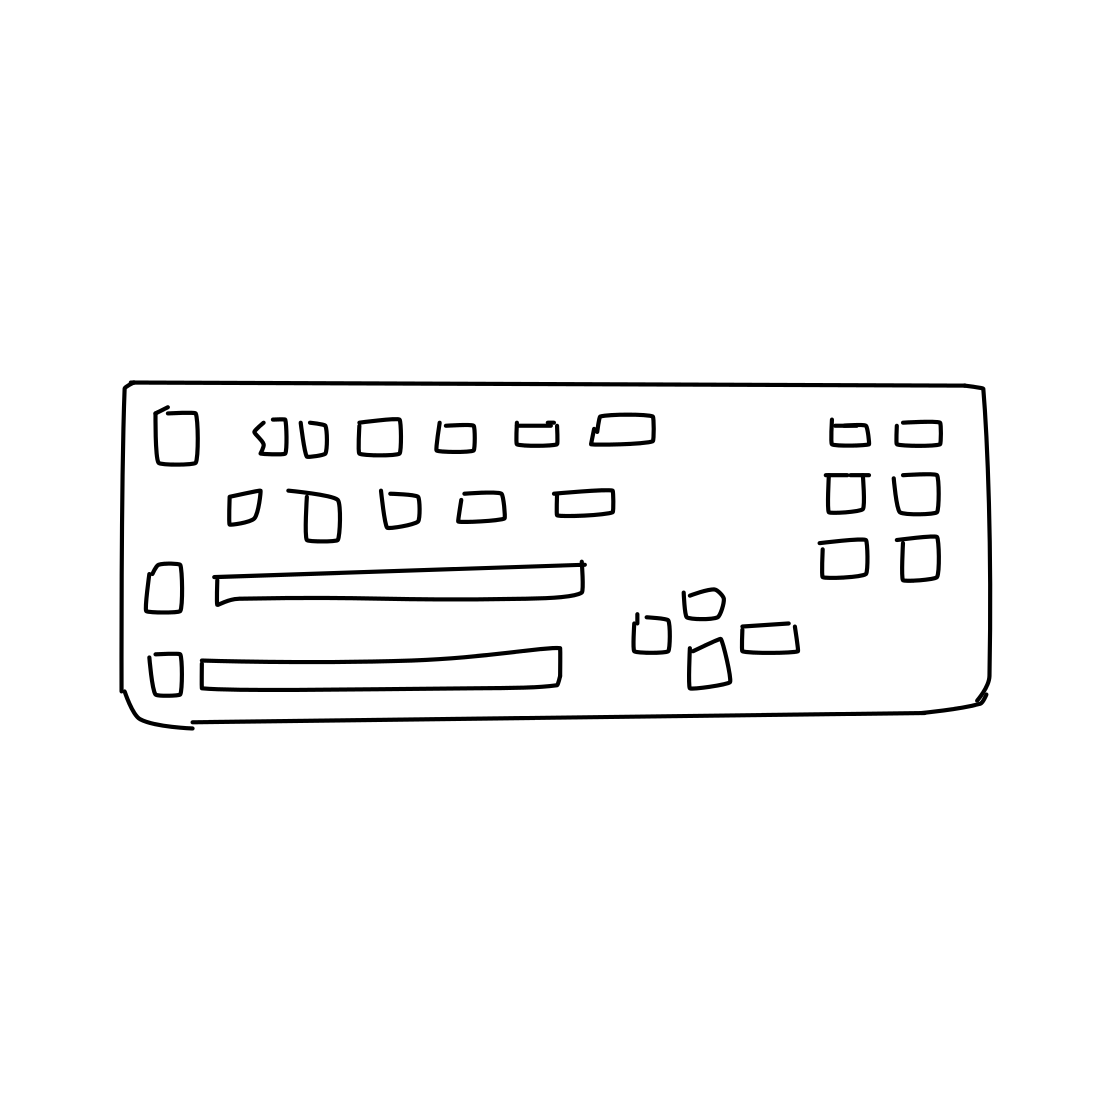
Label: keyboard